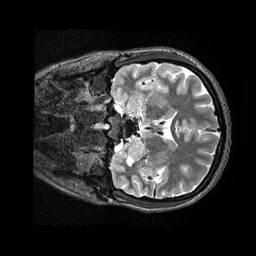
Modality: T2w
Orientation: coronal
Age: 17
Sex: female
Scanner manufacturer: siemens
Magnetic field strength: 3 T
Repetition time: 3.2 s
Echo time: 0.564 s